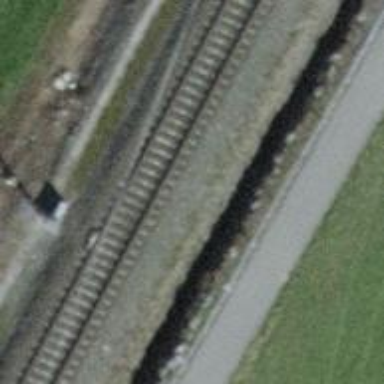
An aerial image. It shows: Railway signal.